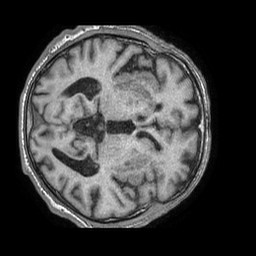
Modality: T1w
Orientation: axial
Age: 76
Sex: male
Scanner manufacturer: philips
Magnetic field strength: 1.5 T
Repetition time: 0.00758 s
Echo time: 0.003441 s